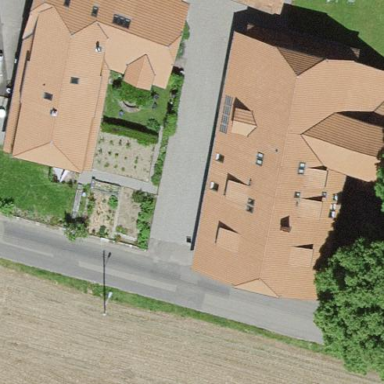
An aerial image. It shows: Residential building.